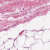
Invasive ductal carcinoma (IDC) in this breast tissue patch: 0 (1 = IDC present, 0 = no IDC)